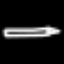
Label: pencil